Question: Any idea why am I getting this output?

I am using below dataset.
<URL>
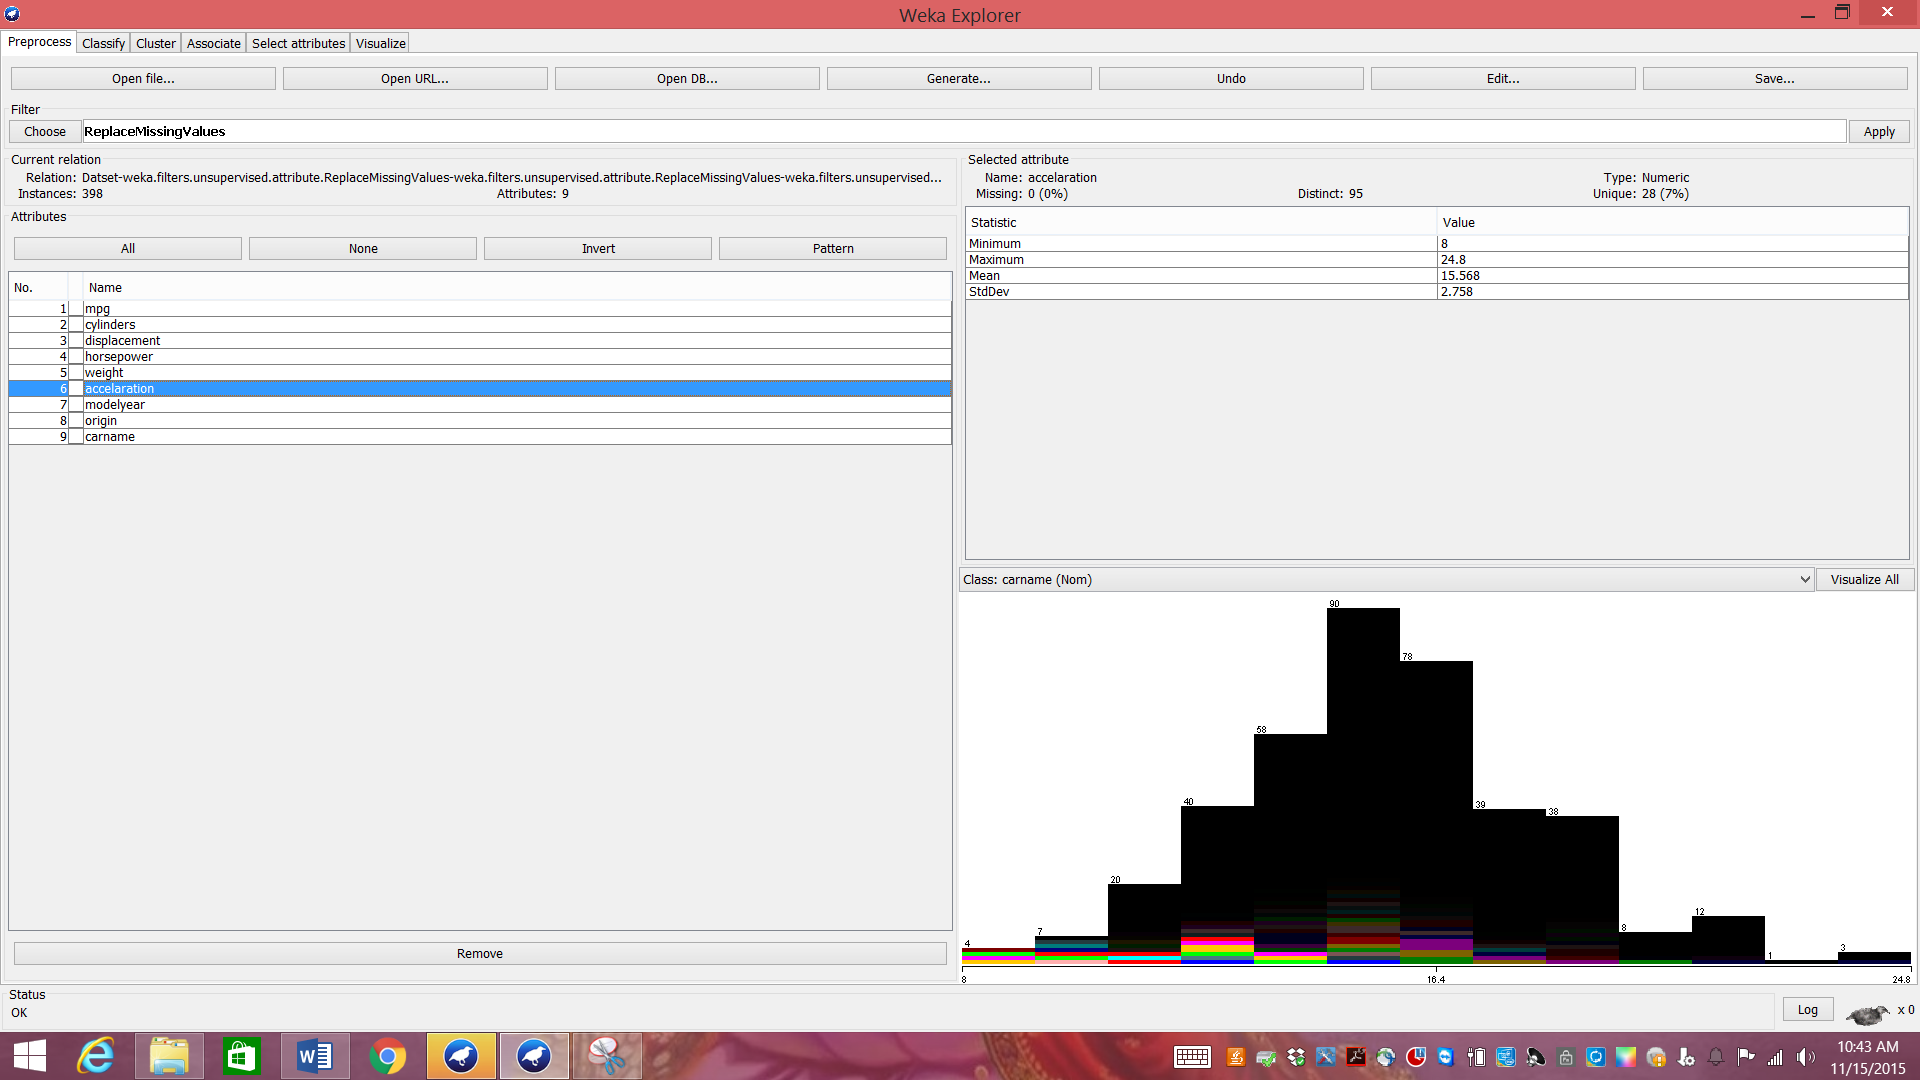
Answer: Colors are a representation of the distribution of 'carname' in each column of the histogram.
Apparently, it behave like this because of the number of values in this attribute, which is a nominal attribute (I see it above the histogram) with 305 distinct values: there would be too many distinct colors, and each color would represent only one instance. Weka fails to represent all those colors (I suppose it doesn't have so many colors saved).
By the way, as Anony-Mousse said in his comment, ignore the colors: 'carname' should be a string attribute, not a nominal one, and if you convert it to string attribute, colors will disappear, because watching its distribution doesn't make sense.